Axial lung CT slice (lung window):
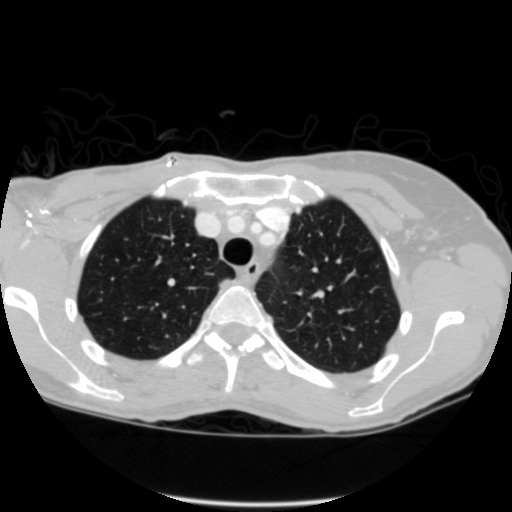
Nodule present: no